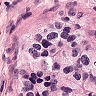
Metastatic tissue present: yes